Field crop: tomato
Growth stage: 1
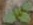
Species: solanum